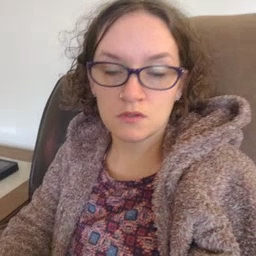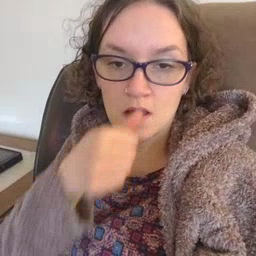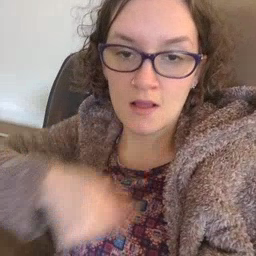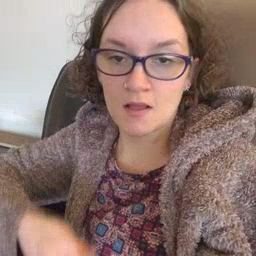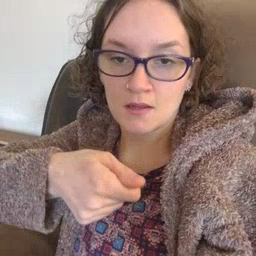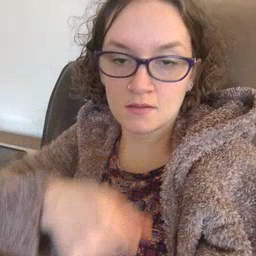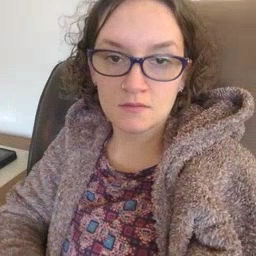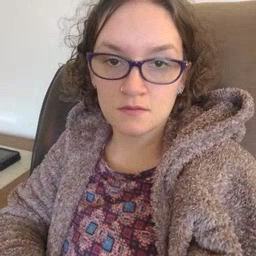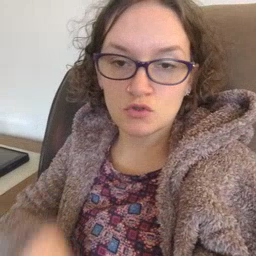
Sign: hide